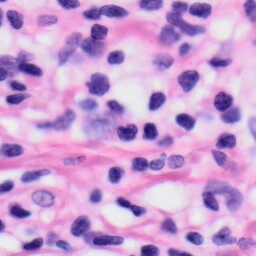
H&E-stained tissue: Skin